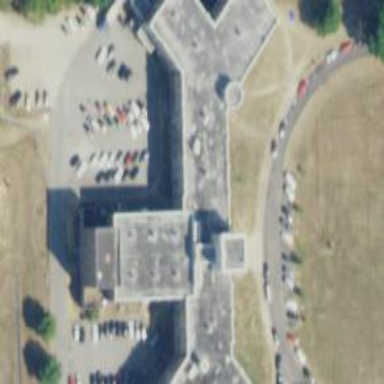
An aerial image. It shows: School building.